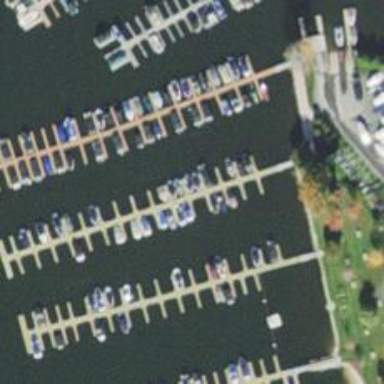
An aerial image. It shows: Man-made pier.